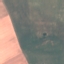
Land use / land cover class: AnnualCrop